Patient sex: M
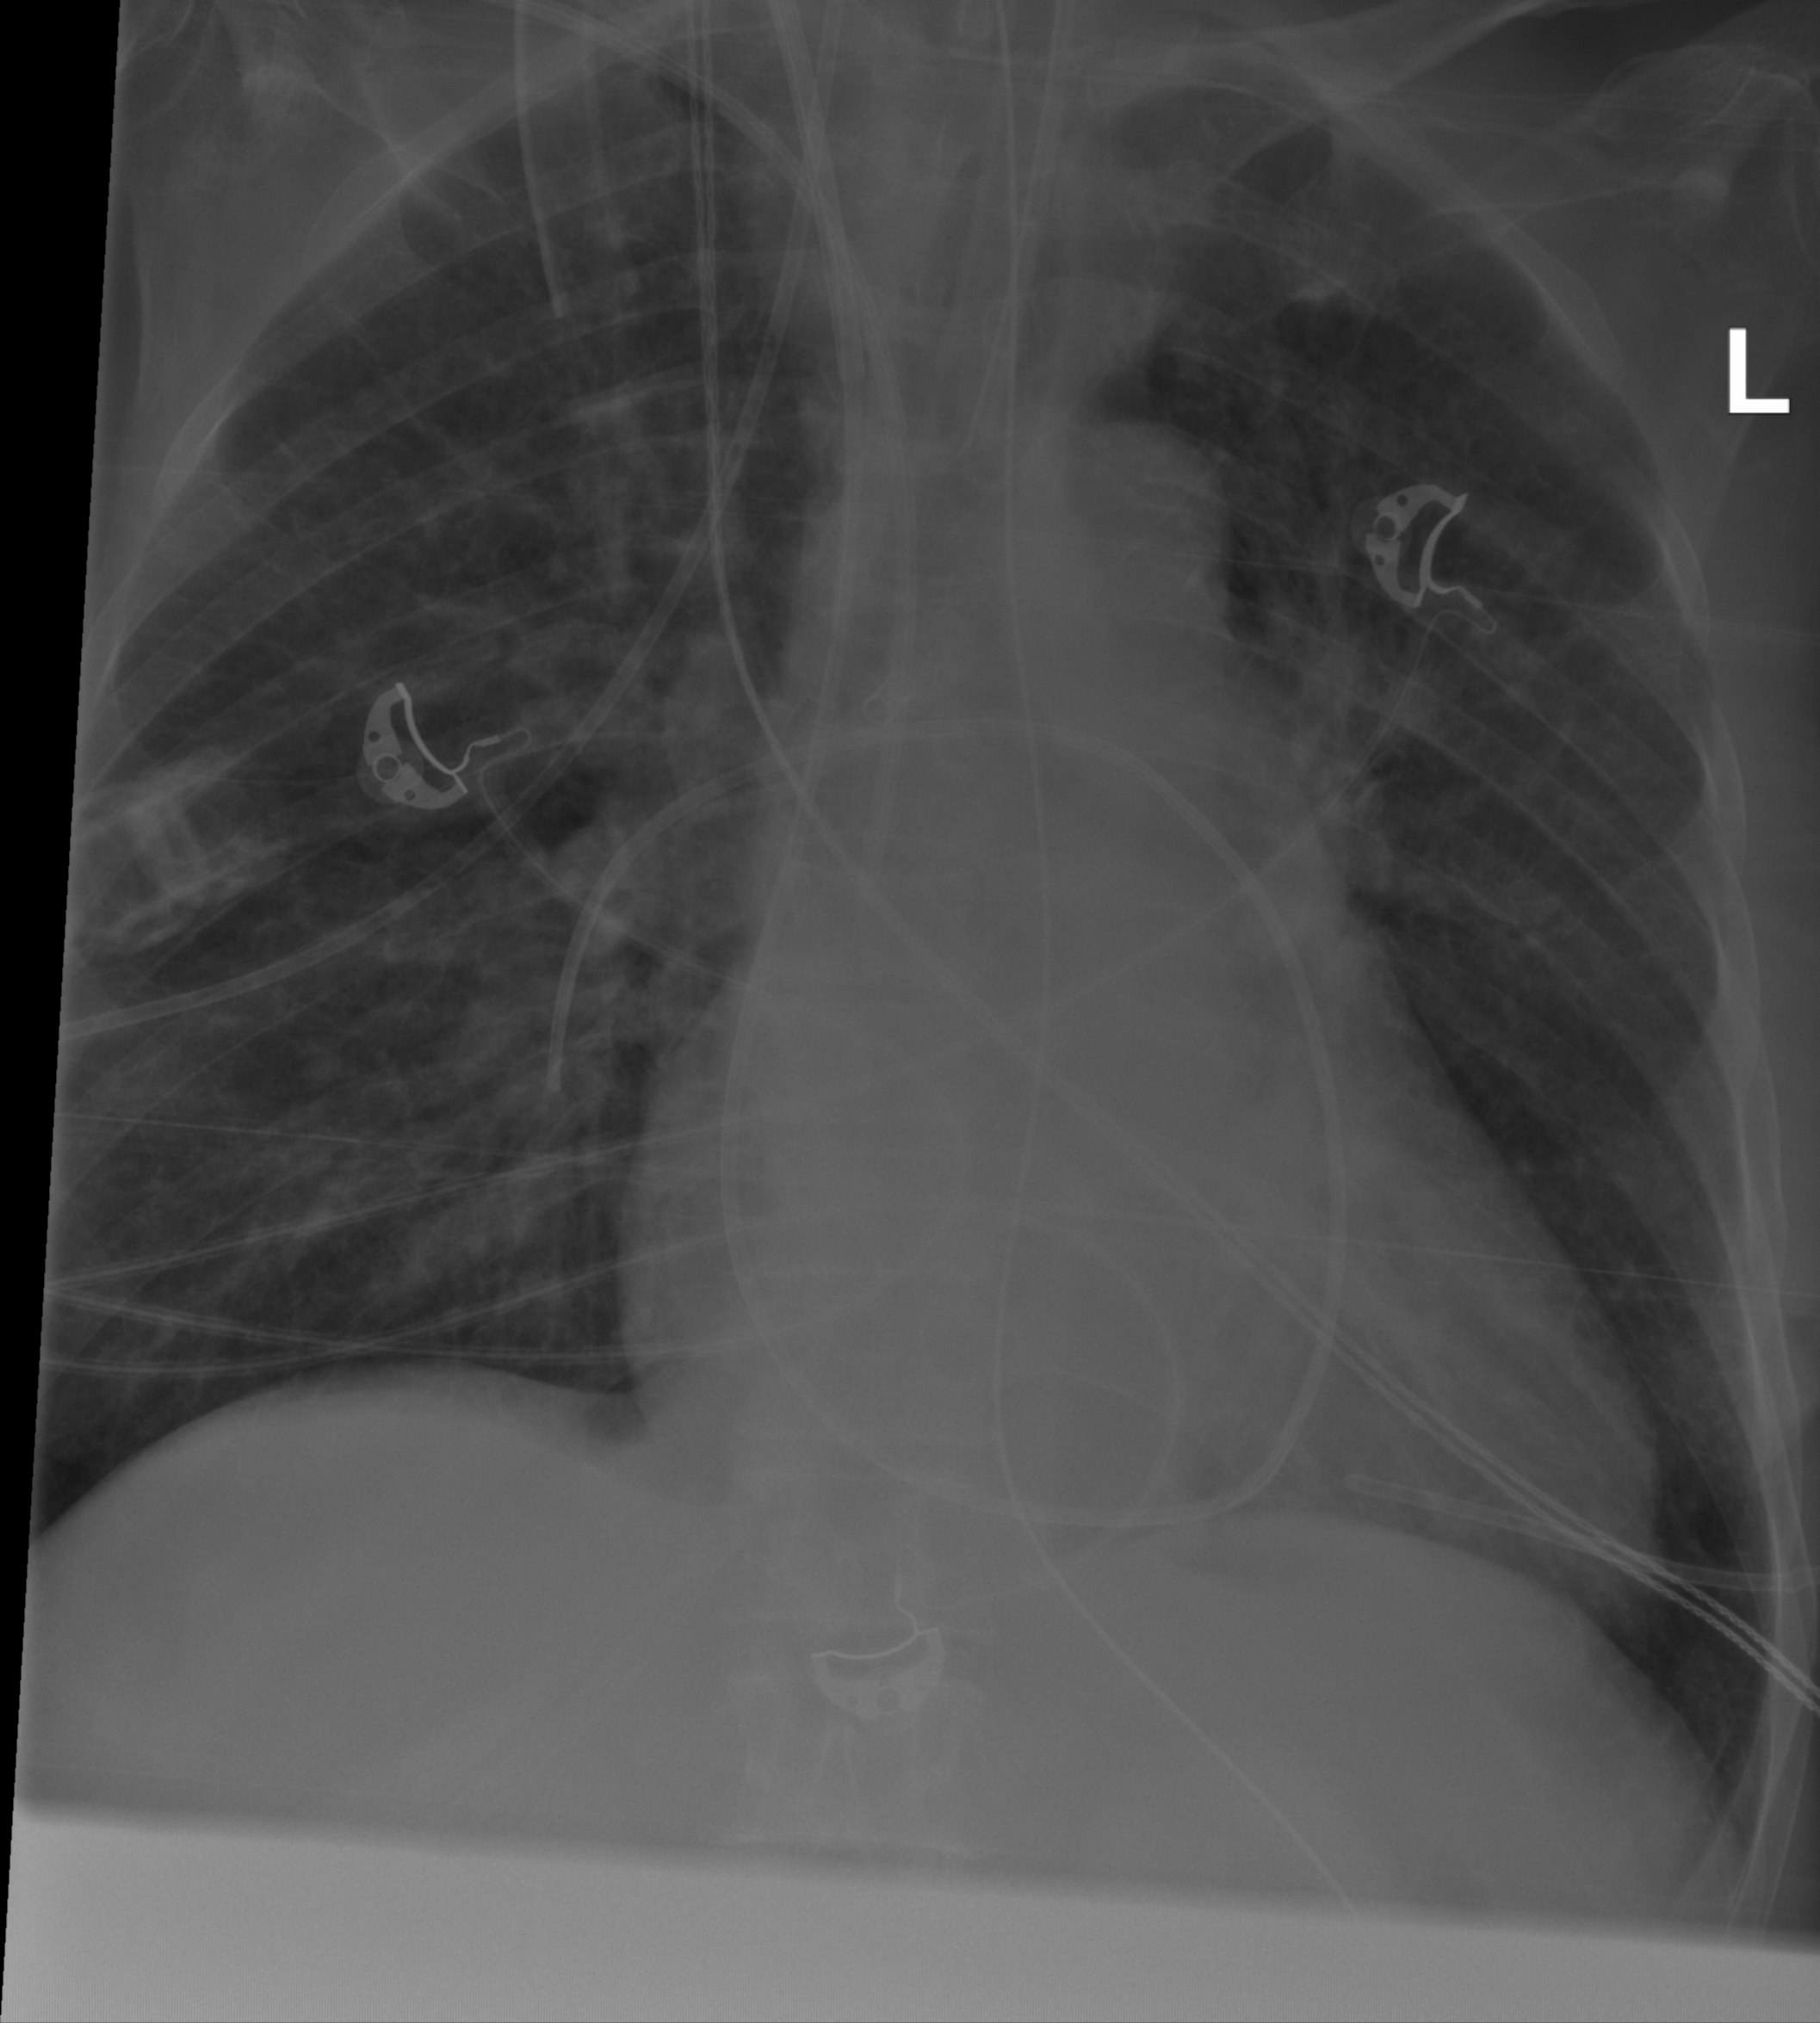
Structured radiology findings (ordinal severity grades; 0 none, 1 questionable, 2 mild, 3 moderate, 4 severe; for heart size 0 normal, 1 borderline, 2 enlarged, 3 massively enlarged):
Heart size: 0
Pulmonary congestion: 0
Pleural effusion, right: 0
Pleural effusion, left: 0
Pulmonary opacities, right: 2
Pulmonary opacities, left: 0
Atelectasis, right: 0
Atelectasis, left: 0